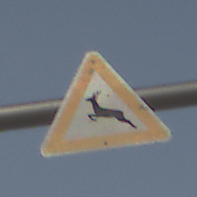
Verkehrszeichen: WildwechselRechts
Umgebung: Outdoor, Nature
Tageszeit: MorningAfternoon
Wetter: PartlyCloudy
Licht: Natural
Jahreszeit: Winter
Kontrast: MediumContrast